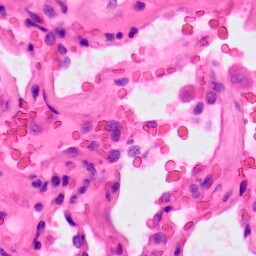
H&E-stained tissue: Lung